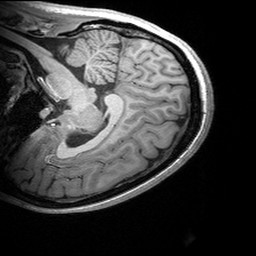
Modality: T1w
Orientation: sagittal
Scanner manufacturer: siemens
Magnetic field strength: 3 T
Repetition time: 2.53 s
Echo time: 0.00299 s